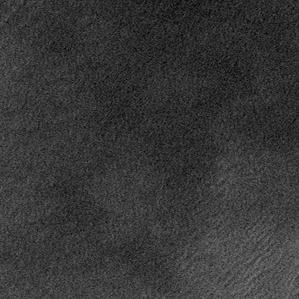
Label: frost